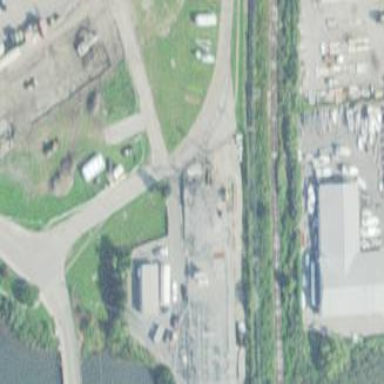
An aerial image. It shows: Distribution level power substation.